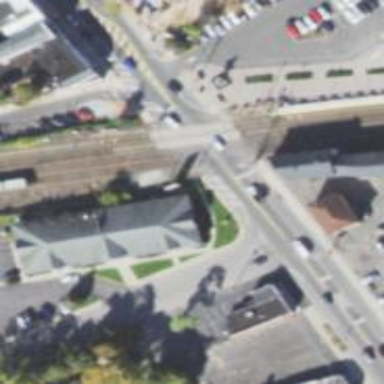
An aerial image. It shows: Railway crossing.